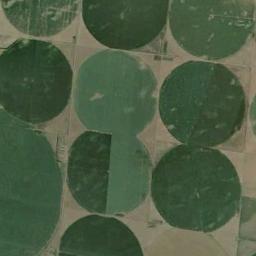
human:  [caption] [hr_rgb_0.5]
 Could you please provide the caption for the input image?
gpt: Dozens of neatly arranged circular farmlands with dark green and light green, .

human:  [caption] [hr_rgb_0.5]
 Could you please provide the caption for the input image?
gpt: There is only one complete circle of farmland .

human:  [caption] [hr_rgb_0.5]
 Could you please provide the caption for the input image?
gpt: There is a big and some small circle farmland .

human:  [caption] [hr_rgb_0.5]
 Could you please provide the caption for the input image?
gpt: Several smaller green circular farmlands and a larger circular farmlands are neatly arranged on the wasteland .

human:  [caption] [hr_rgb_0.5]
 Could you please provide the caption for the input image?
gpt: There are some cultivated circular farmlands distributed neatly .